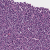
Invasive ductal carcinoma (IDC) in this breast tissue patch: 1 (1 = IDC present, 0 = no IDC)